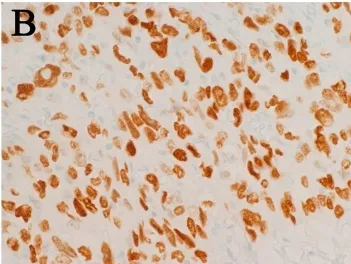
B) Immunohistochemistry for the p63 antibody, consistent with squamous differentiation (400x).
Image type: pathology (immunostaining)